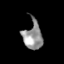
Tissue: skin
Cell type: Fibroblasts
Senescence score: 0.8044
Nuclear area (px): 507
Mean DAPI intensity: 145.418